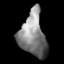
Tissue: lung
Cell type: Epithelial cells
Senescence score: 0.2048
Nuclear area (px): 1125
Mean DAPI intensity: 133.936